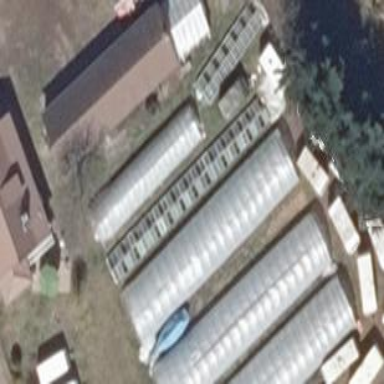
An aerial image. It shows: Greenhouse.